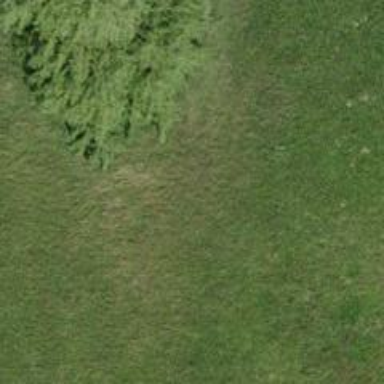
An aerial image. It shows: Broadleaved tree with lush foliage.